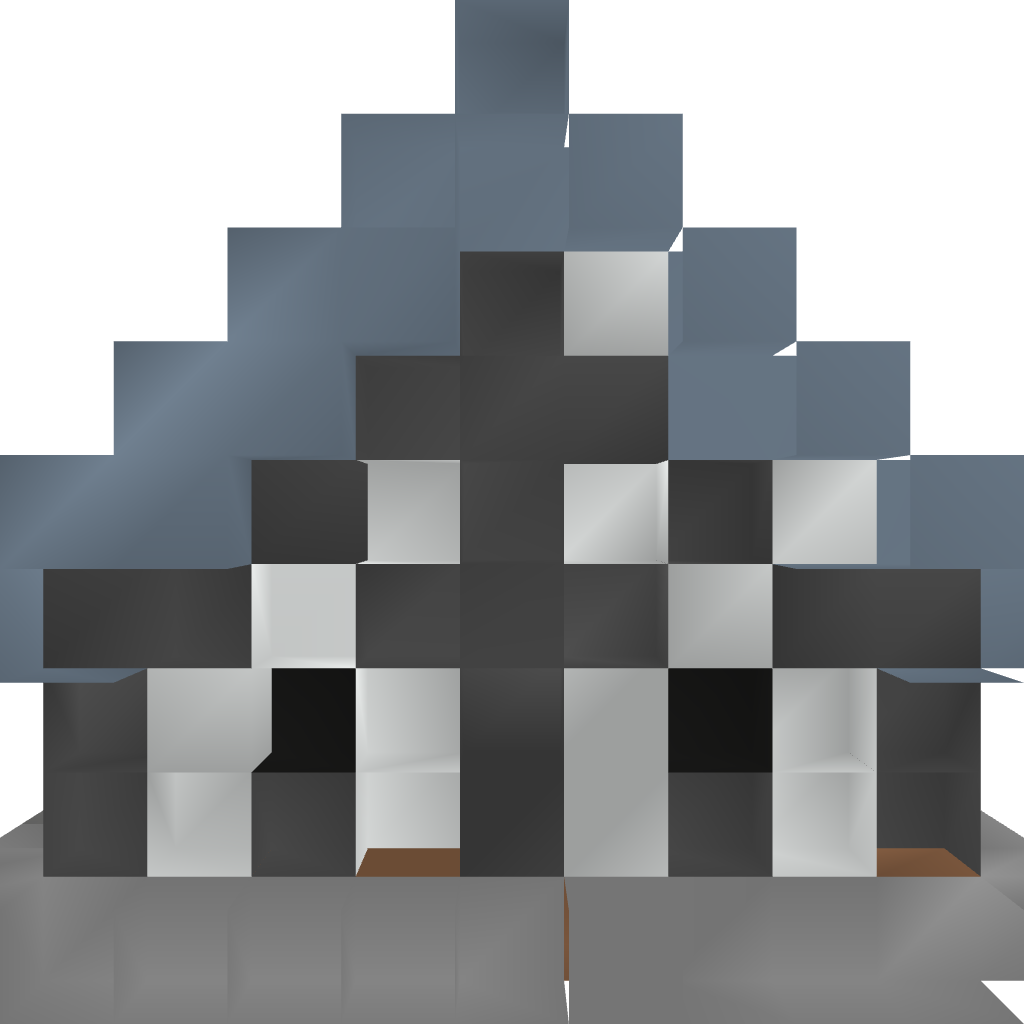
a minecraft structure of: Small Medieval House